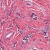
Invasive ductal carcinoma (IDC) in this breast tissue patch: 1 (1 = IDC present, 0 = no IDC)